Question: I receive this error when I try to run the maven goal - mvn eclipse:eclipse -Dwtpversion=3.3.1
[ERROR] Failed to execute goal org.apache.maven.plugins:maven-eclipse-plugin:2.8
:eclipse (default-cli) on project conference-web: Unsupported WTP version: 3.3.1
. This plugin currently supports only the following versions: 1.0 1.5 2.0 R7 non
e. -> [Help 1]
[ERROR]
Will using version 2.0 suffice ? But should'nt the goal run successfully ?
'''
<groupId>org.apache.maven.plugins</groupId>
<artifactId>maven-eclipse-plugin</artifactId>
<configuration>
<wtpmanifest>true</wtpmanifest>
<wtpapplicationxml>true</wtpapplicationxml>
<wtpversion>2.0</wtpversion>
</configuration>
'''
Does'nt below image confirm I am use wtp version 3.3.1 ?

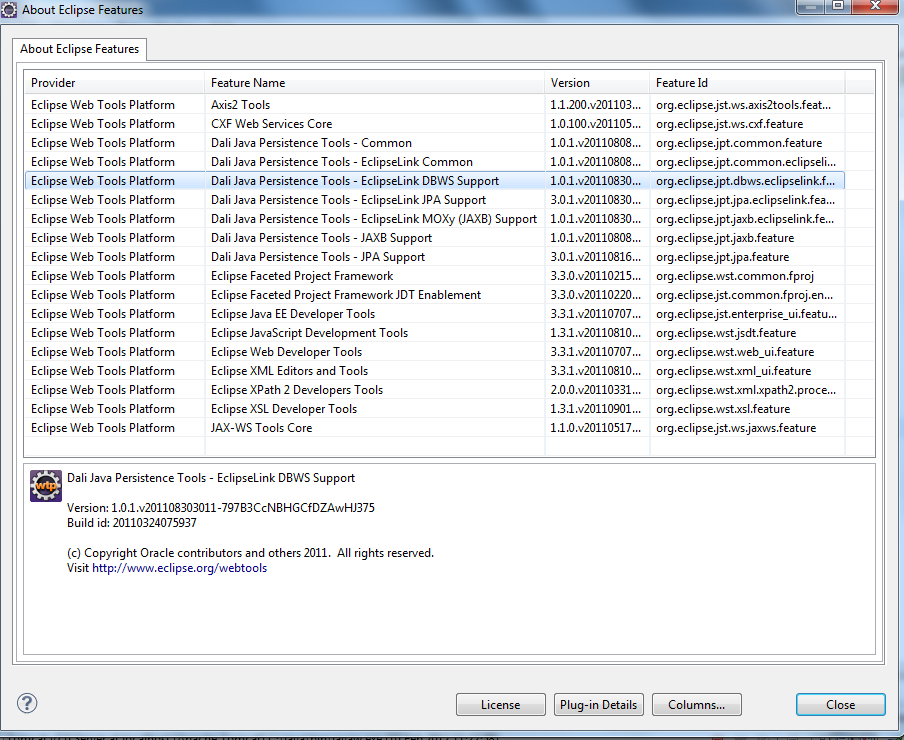
Answer: you can use the latest supported wtp version of the plugin, open the project in eclipse and in the 'problems' view right click on the warning "wtp project version to old" and choose 'quickfix.
As far as i remember the support of wtp was removed from the plugin since the maven eclipse m2eclipse plugin got more advanced. Any reasons you're not using that one?